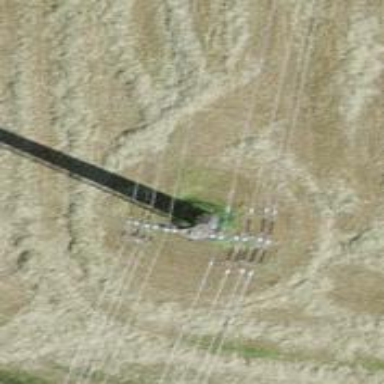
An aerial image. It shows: Power line is depicted.